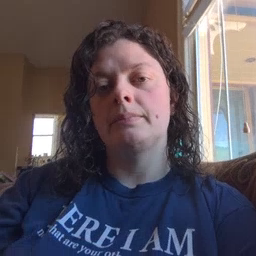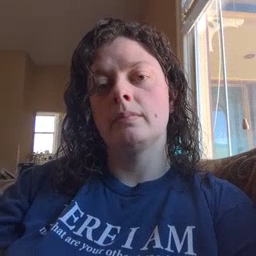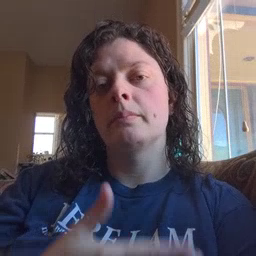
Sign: better